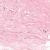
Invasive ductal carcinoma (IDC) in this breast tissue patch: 0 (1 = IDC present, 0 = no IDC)